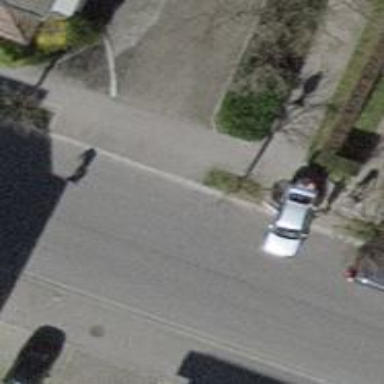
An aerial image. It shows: Unmarked crossing with traffic calming table on the road.